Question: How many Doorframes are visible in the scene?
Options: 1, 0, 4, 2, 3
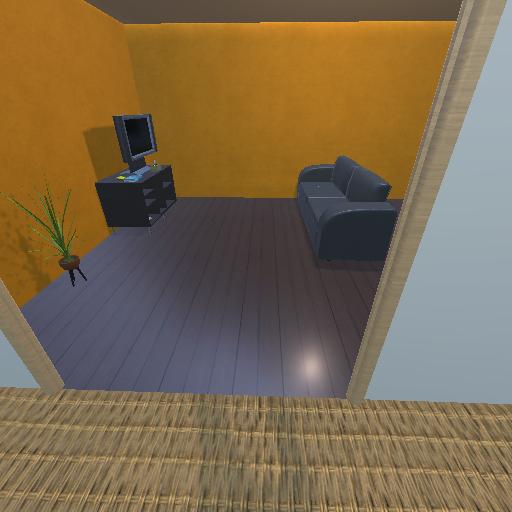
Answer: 1